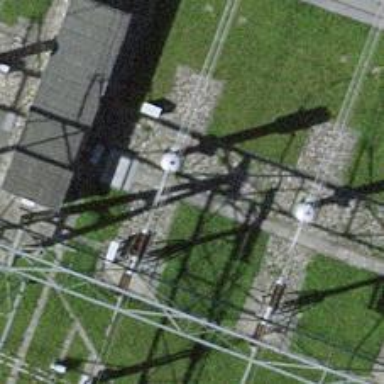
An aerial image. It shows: Bay for power lines.